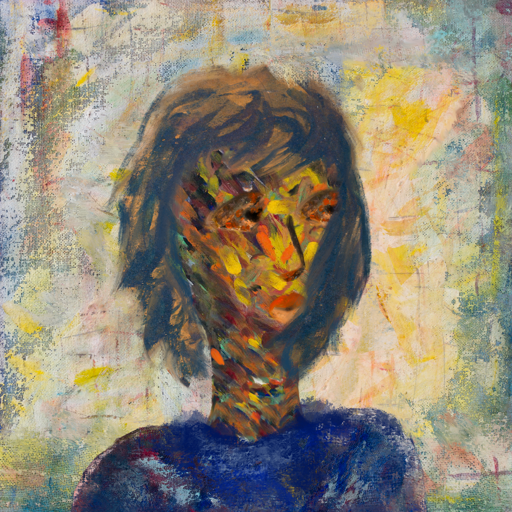
Background: Irani, Head And Neck Side: An_Impression, Face Side: Gypsy_Queen, Bust: Irani, Hair Side: In_The_Sun, Head Accessory: Blank, Second Necklace: Blank, Necklace: Blank, Baby: Blank